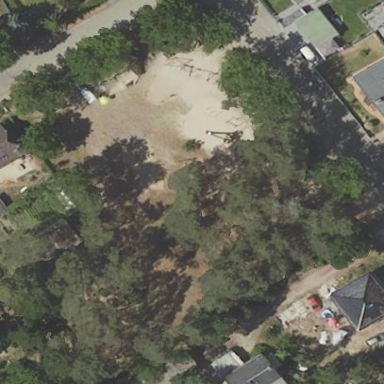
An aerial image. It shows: Unpaved playground area with playground theme.